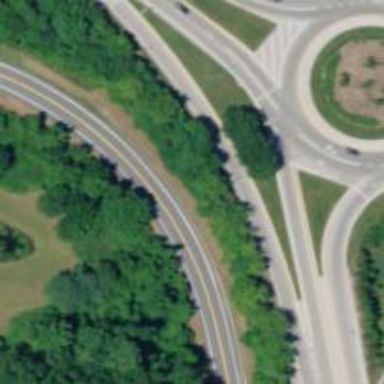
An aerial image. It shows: Trunk link highway.